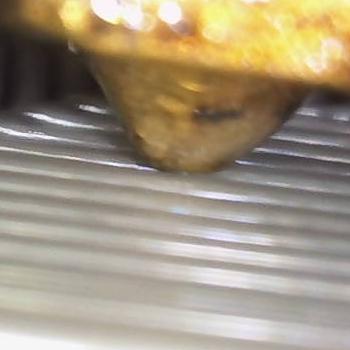
Flow rate: 144%